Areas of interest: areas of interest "Yanji Chunxiang Guesthouse"
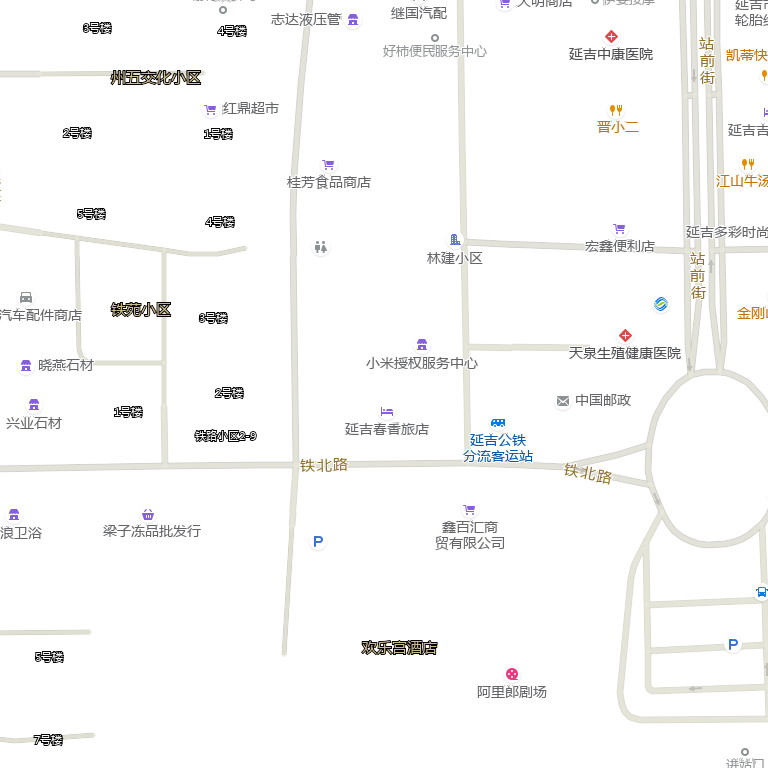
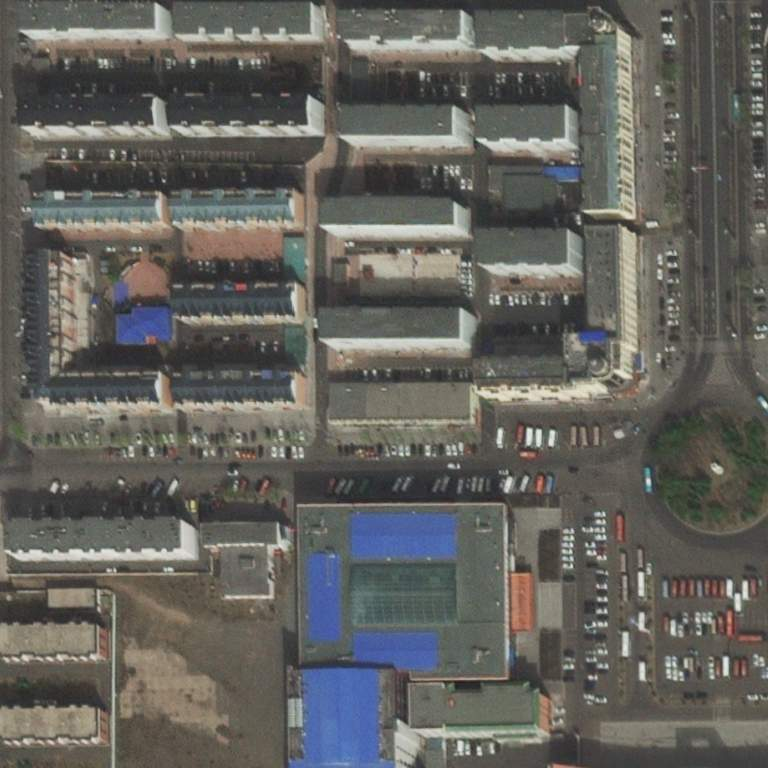